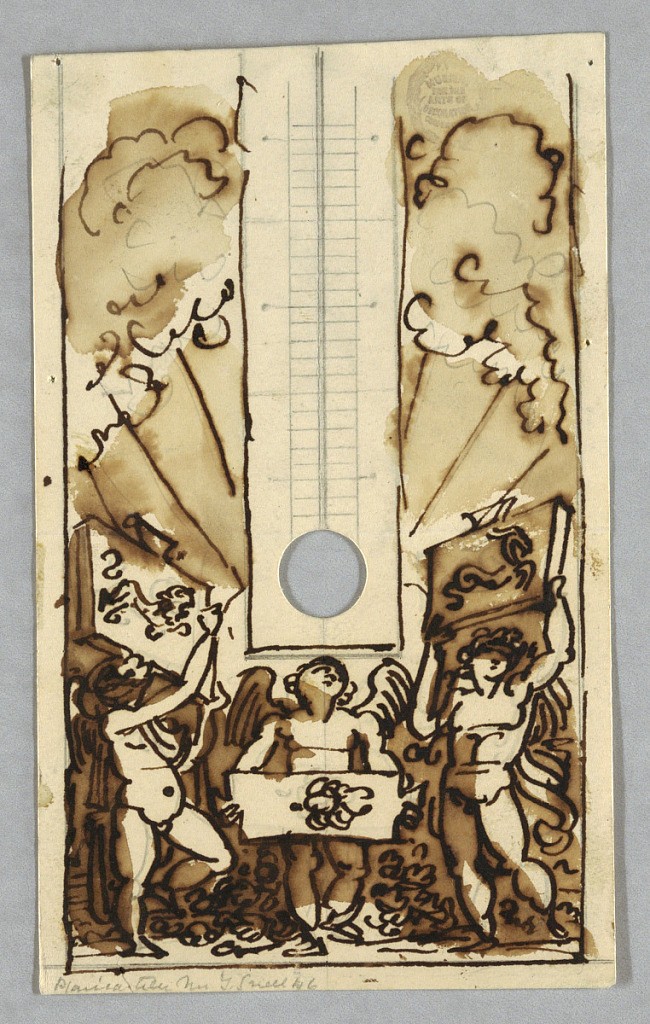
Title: Thermometer
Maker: Felice Giani, Italian, 1758–1823
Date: ca. 1820
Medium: Pen and brown ink, brush and brown wash, graphite on cream wover paper
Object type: Drawing
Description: Scale showing circular hole at the place of bulb. Three putti carry tablets, signs of Zodiac, Lion, Cancer, Capricorn, respectively. In background, clouds and rays. Verso: part of arch with same three signs, sketched in graphite.